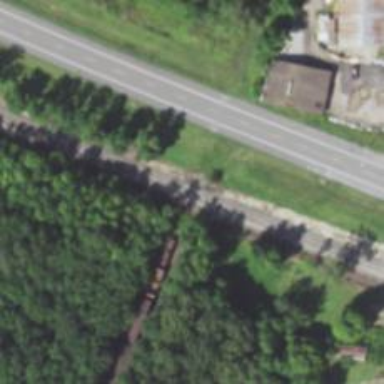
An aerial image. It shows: Historic railway crossing.